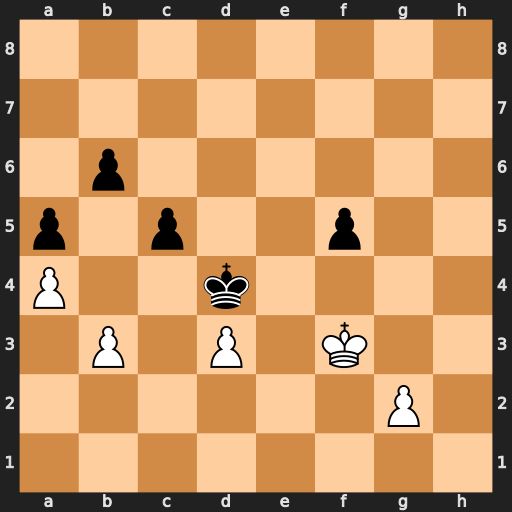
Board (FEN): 8/8/1p6/p1p2p2/P2k4/1P1P1K2/6P1/8
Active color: w
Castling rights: -
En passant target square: -
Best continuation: Kf4 Kxd3 Kxf5 b5 axb5